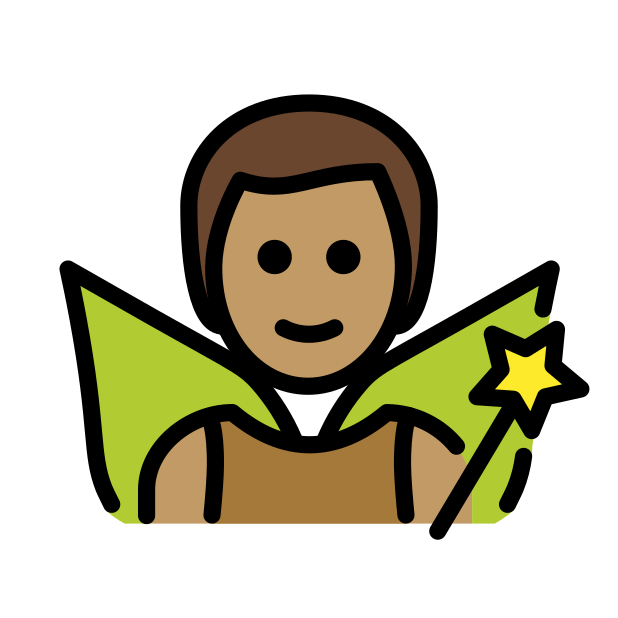
man fairy: medium skin tone